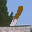
Label: 1